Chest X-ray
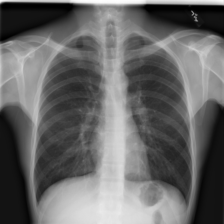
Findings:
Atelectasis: negative
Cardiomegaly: negative
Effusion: negative
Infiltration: negative
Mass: negative
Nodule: negative
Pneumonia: negative
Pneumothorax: negative
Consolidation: negative
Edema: negative
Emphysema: negative
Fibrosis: negative
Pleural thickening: negative
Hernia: negative